Question: I am using this ajax code for submit form and upload multiple input file. I want to send all form data via ajax. The text input successfully send but file input was not successful post via ajax!
How to change this code?
'''
$("#add_order").click(function () {
//*****get data input
var formData = new FormData();
formData.append( 'action', 'add_order');
formData.append( 'customer_name', $('input[name=customer_name]').val());
formData.append( 'date', $('input[name=date]').val());
formData.append( 'order_status', $('input:radio[name=order_stautus]').val());
formData.append( 'total_price', $('input[name=totalprice]').val());
formData.append( 'quits', $('input[name=quits]').val());
formData.append( 'debt', $('input[name=debt]').val());
formData.append( 'desc', $('#desc').val());
formData.append( 'desc2', $('#desc2').val());
$.each($("input[type=file]"), function(i, obj) {
$.each(obj.files,function(j,file){
formData.append('photo['+i+']', file);
});
});
$.ajax({
url: "includes/ajax/ajax.php",
data: formData,
processData: false,
contentType: 'multipart/form-data',
type: 'POST',
dataType:'json',
success: function(response){
//load json data from server and output message
if(response.type == 'error'){ //load json data from server and output message
output = '<div class="alert alert-danger">'+response.text+'</div>';
}else{
output = '<div class="alert alert-danger">'+response.text+'</div>';
}
$("#results").append(output).slideDown();
}
});
});
'''
PHP code for get form data:
'''
if($_POST['action']=='add_order'){
$customer_id = 1;
$date = $_POST['date'];
$status = $_POST['order_status'];
$total_price = $_POST['total_price'];
$quits = $_POST['quits'];
$debt = $_POST['debt'];
$desc = $_POST['desc'];
$desc2 = $_POST['desc2'];
for($i=0; $i<count($_FILES['photo']['name']); $i++) {
//Get the temp file path
$tmpFilePath = $_FILES['photo']['tmp_name'][$i];
//Make sure we have a filepath
if ($tmpFilePath != ""){
//Setup our new file path
$newFilePath = "../../uploads/orders/" . $_FILES['photo']['name'][$i];
//Upload the file into the temp dir
if(move_uploaded_file($tmpFilePath, $newFilePath)) {
//Handle other code here
}
}
}
'''
formData console.log:

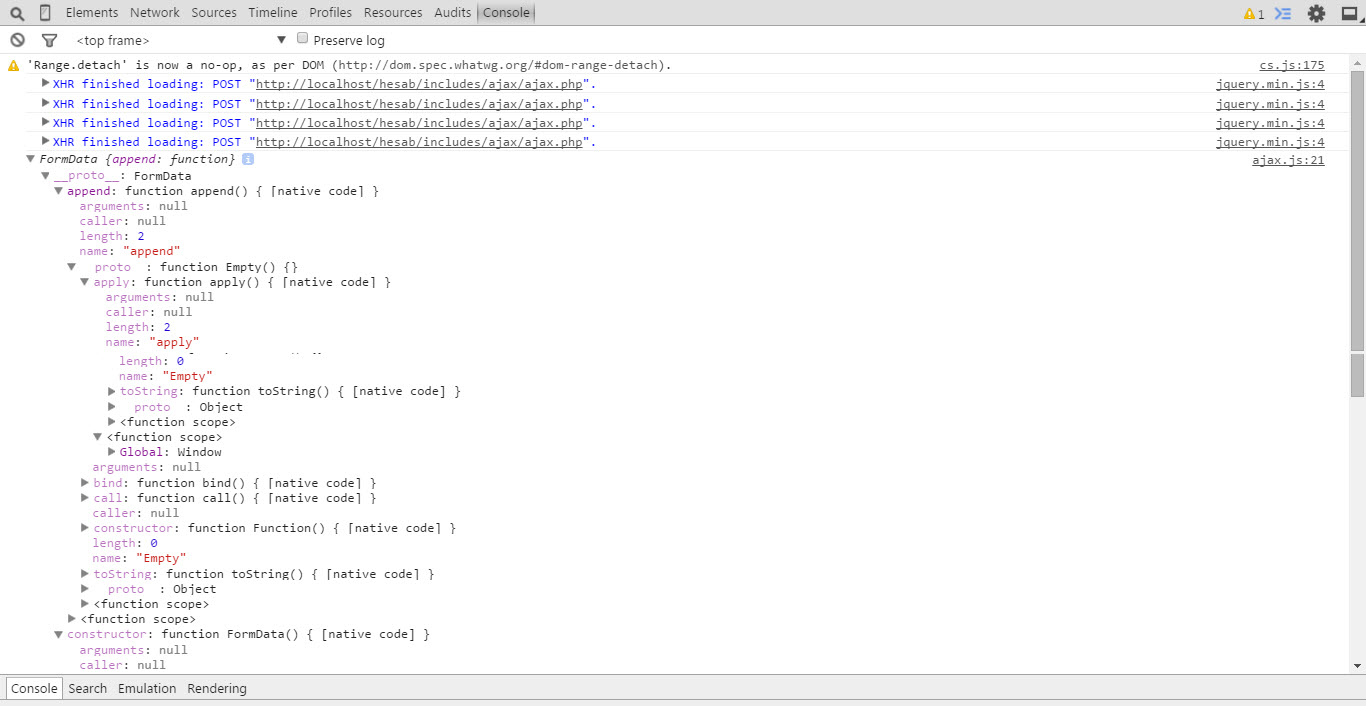
Answer: According to <URL>, 'contentType' must be set to false for ajax file uploads.
And perhaps try naming all your files 'photo<URL>.